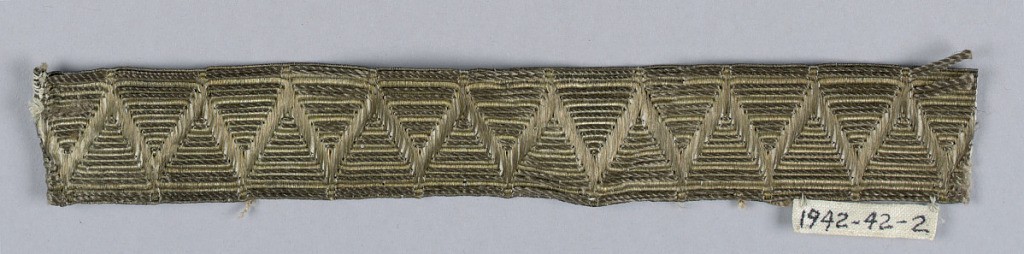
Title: Trimming
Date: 18th century
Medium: silk, linen, metallic thread Technique: compound weave
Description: Gold and silk in a gun-metal color. The warp consists of thick threads of linen over which has been woven the gold weft as the background and a zigzag pattern. The space in between have been filled with floats of gun-metal colored silk warps.